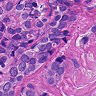
Metastatic tissue present: yes